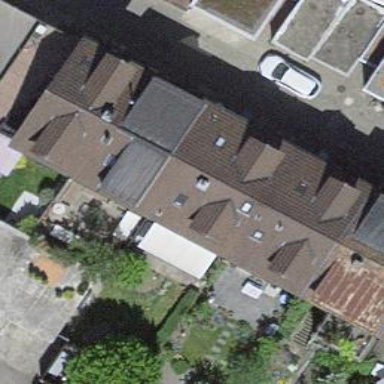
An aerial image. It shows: Terrace building with gabled roof.